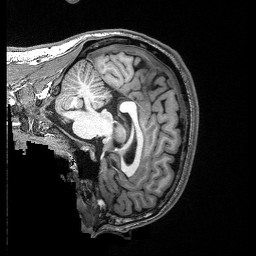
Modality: T1w
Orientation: sagittal
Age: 27
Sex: male
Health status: ill
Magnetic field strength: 3 T
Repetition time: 2.53 s
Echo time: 0.00331 s